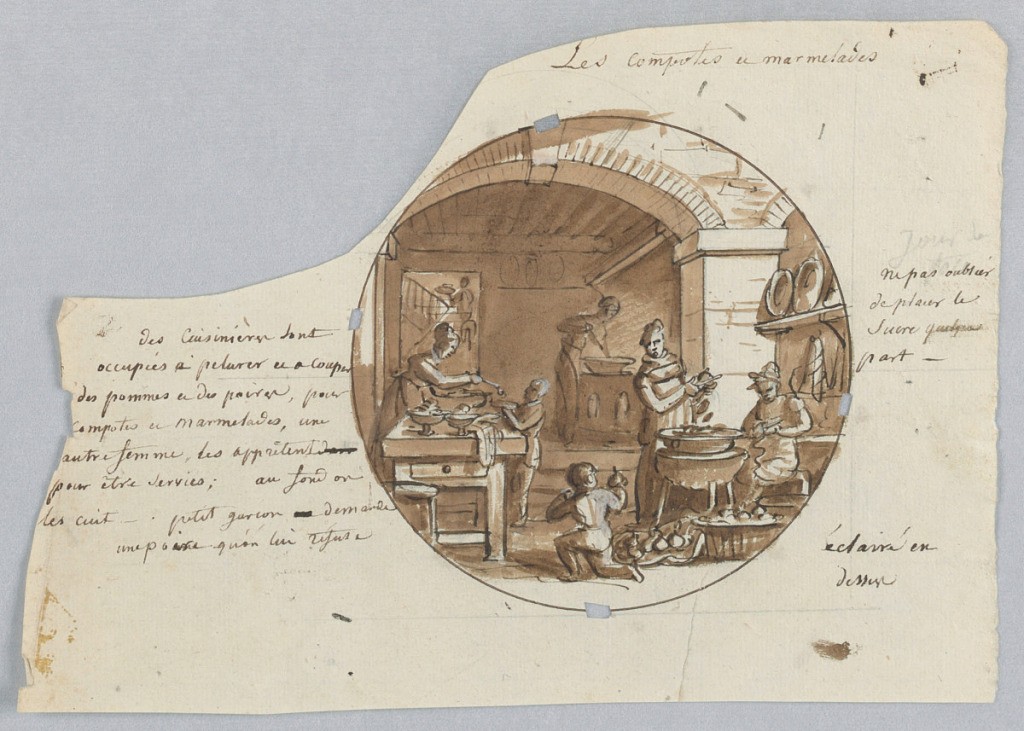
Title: Design for a Painted Porcelain Plate, Les Compotes et Marmelades (Compotes and Marmalades) for the Service des Objets de Dessert (Dessert Service)
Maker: Jean Charles Develly, French, 1783 - 1849
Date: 1819–20
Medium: Pen and brown ink, brush and brown wash, white gouache, graphite on cream laid paper, circular border in pen and brown ink
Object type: Drawing
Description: Design for a painted porcelain plate, rondel. Scene in a kitchen.  A figure of a cook, right middleground, cuts fruit into a large bowl while a woman, seated at right, assists her. A young boy, center middleground, picks up a pear with his right hand.   Another woman, left middleground, spoons some marmalade onto a plate held by a small boy, while a cook, right background, stirs the compote (jam) over a wood stove.  A servant/waiter carrying a tray ascends the stairs in the left background.